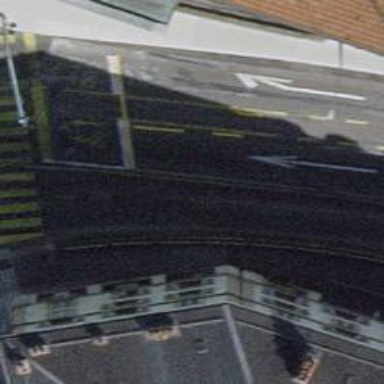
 there is bus lane and shared bus and cycle lane."